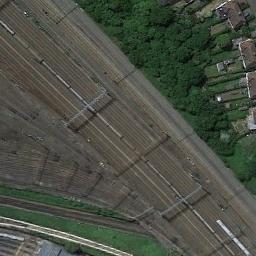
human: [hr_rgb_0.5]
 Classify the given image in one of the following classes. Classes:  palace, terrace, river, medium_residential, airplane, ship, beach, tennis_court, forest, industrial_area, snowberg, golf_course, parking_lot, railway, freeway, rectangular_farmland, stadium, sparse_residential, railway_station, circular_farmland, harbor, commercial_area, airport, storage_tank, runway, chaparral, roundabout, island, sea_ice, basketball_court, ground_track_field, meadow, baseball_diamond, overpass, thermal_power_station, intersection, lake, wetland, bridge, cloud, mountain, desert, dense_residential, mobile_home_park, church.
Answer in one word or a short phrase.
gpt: railway